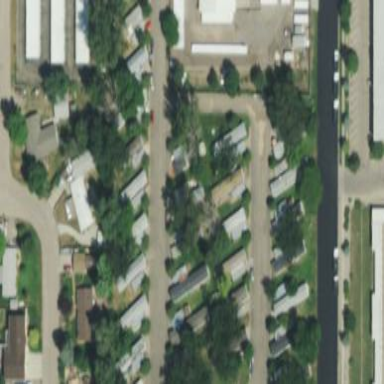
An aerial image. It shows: Residential area with mobile homes.